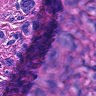
Metastatic tissue present: yes